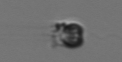
Label: Apedinella